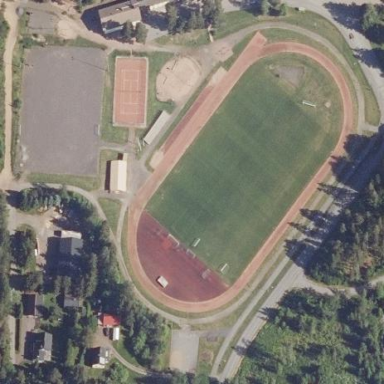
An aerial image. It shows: Sports center on leisure land.